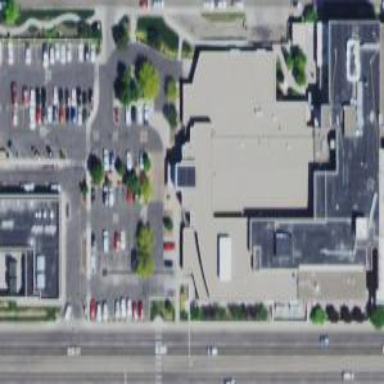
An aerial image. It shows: Hospital building.